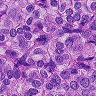
Metastatic tissue present: yes